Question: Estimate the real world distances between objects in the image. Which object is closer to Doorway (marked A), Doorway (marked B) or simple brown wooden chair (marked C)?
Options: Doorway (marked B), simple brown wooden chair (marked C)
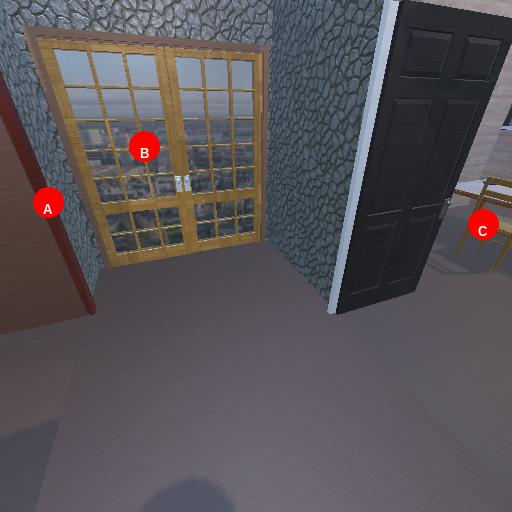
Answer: Doorway (marked B)